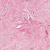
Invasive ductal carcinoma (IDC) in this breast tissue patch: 0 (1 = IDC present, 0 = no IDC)